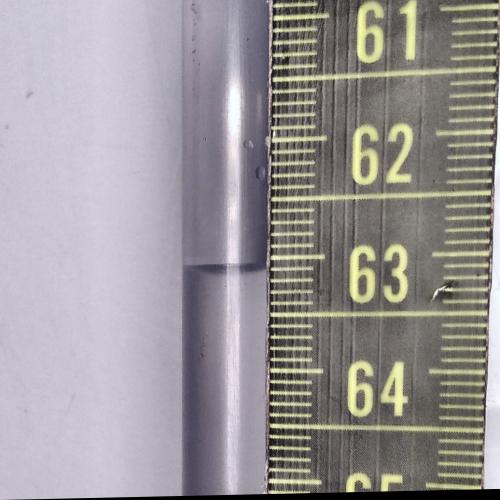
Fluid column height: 63.1 cm